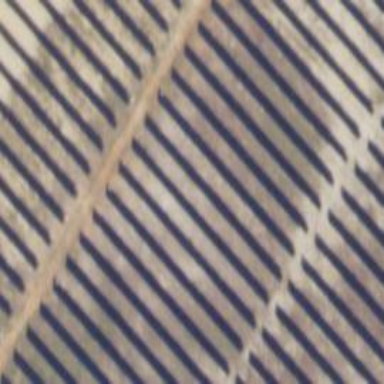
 consisting of solar photovoltaic panels."